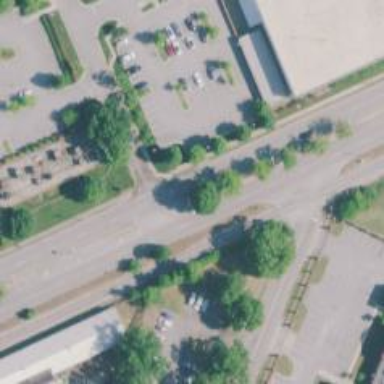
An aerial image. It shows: Unmarked road crossing.